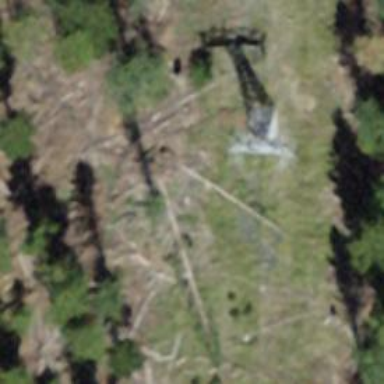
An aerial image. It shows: Pylon for aerialway.